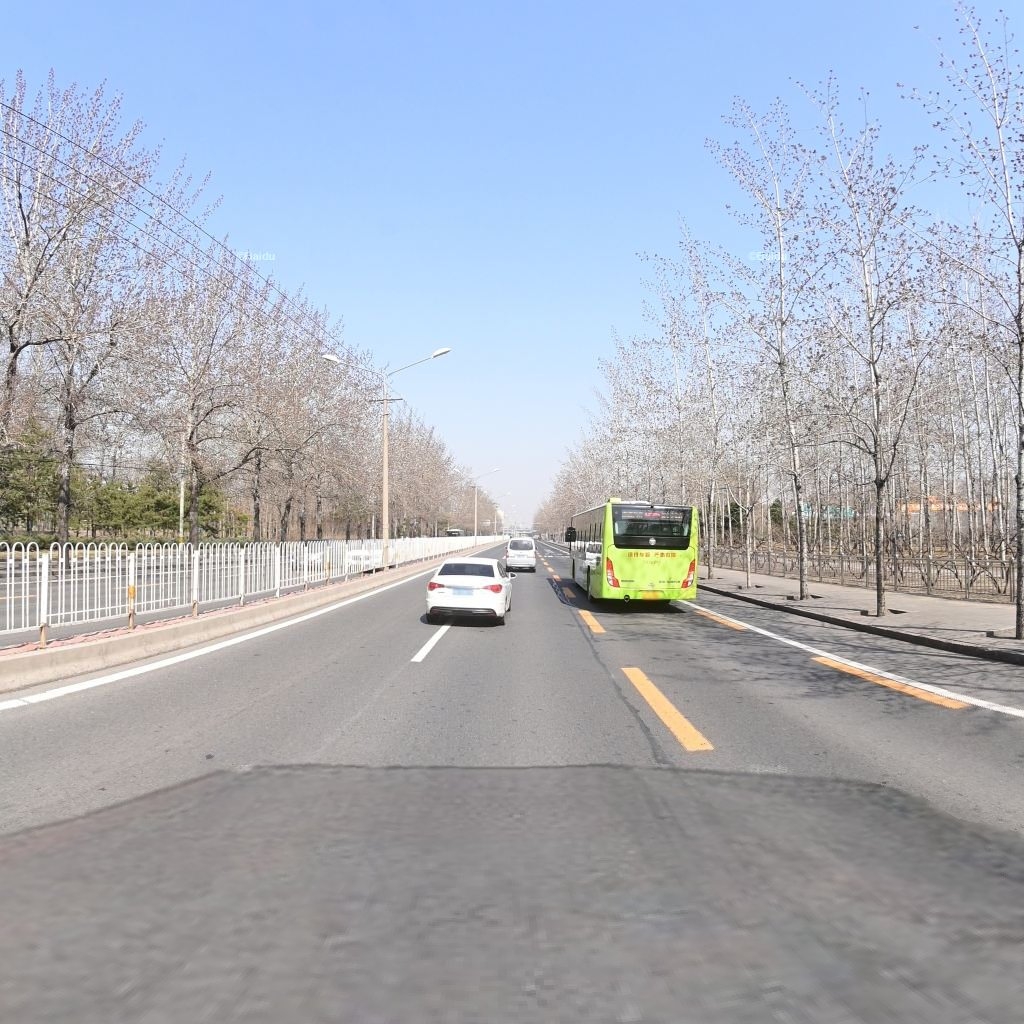
Region: Chaoyang
Road damage annotations: longitudinal patch